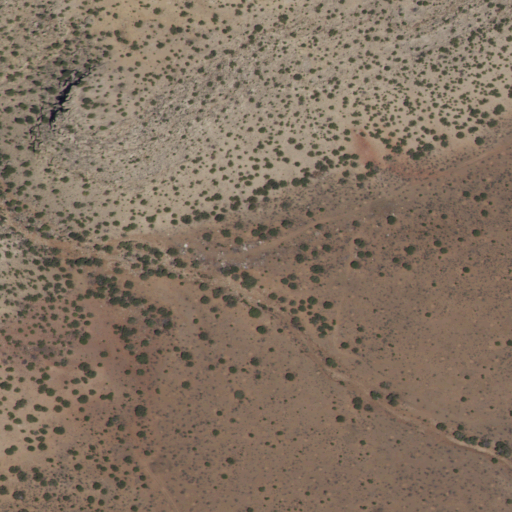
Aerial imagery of valley in New Mexico named Hondo Canyon containing shrub and evergreen forest